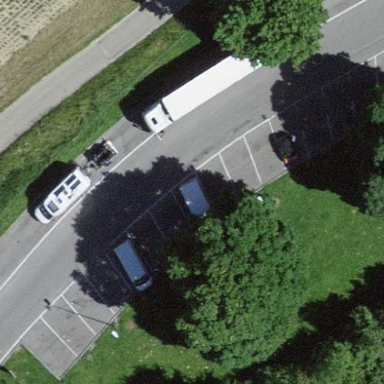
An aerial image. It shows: Street-side parking area.